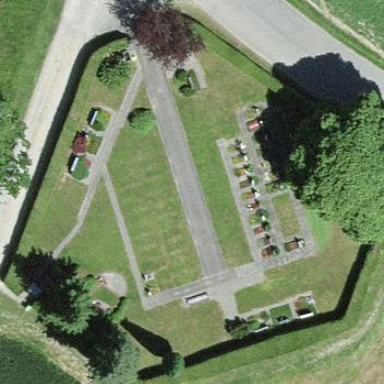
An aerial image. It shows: Cemetery.